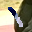
Label: 1